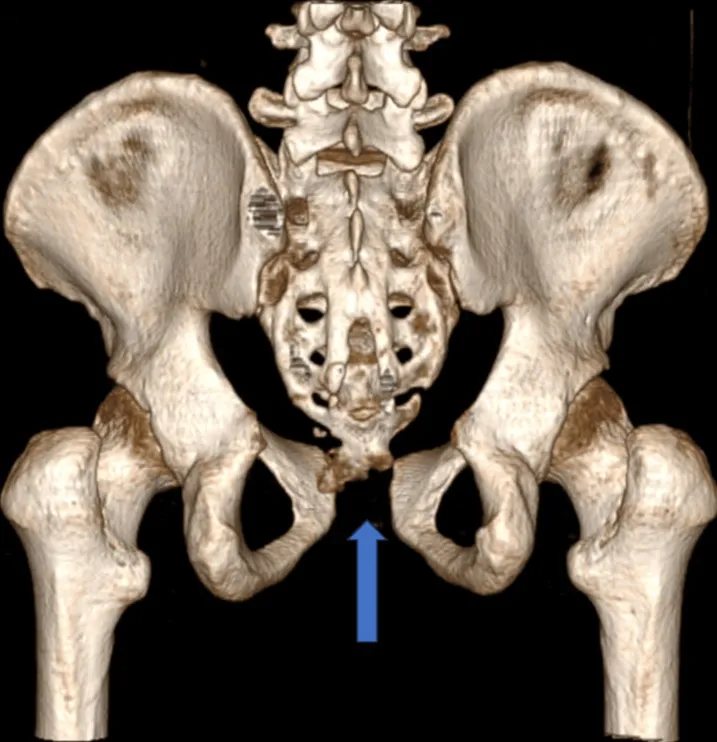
CT-3D posterior view of pubic symphysis diastasis (marked with blue arrow).
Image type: radiology (ct)